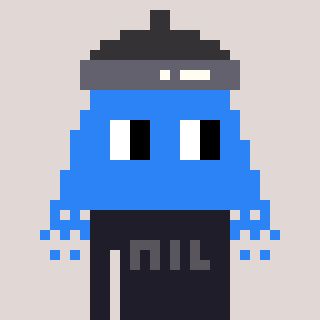
a pixel art character with square blue glasses, a shower-shaped head and a grayscale-colored body on a warm background